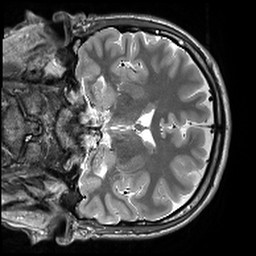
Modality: T2w
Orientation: coronal
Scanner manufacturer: siemens
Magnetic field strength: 3 T
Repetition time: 10.64 s
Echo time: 0.05 s